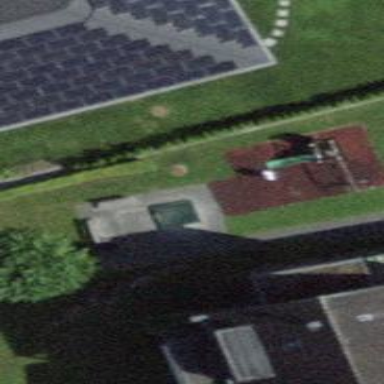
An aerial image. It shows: Playground area for leisure land.